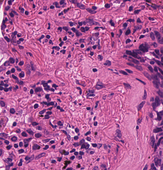
Tumor epithelial tissue: no
Tumor-associated stroma tissue: yes
Normal tissue: no